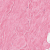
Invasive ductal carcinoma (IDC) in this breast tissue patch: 0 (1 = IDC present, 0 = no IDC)